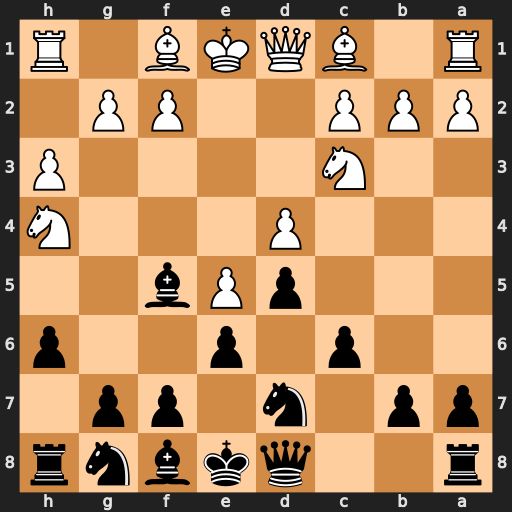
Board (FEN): r2qkbnr/pp1n1pp1/2p1p2p/3pPb2/3P3N/2N4P/PPP2PP1/R1BQKB1R
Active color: b
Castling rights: KQkq
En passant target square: -
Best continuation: Qxh4